Aerial crown-view tile of a tropical tree (Barro Colorado Island, Panama), acquired 20241216:
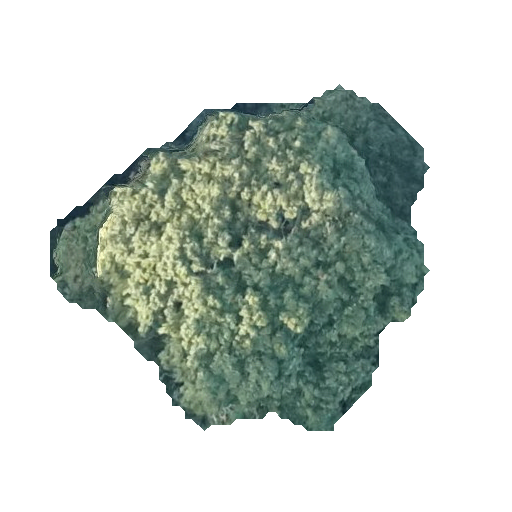
Species: Handroanthus guayacan
GBIF accepted scientific name: Handroanthus guayacan
Crown area: 129.352 m²